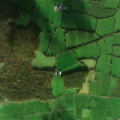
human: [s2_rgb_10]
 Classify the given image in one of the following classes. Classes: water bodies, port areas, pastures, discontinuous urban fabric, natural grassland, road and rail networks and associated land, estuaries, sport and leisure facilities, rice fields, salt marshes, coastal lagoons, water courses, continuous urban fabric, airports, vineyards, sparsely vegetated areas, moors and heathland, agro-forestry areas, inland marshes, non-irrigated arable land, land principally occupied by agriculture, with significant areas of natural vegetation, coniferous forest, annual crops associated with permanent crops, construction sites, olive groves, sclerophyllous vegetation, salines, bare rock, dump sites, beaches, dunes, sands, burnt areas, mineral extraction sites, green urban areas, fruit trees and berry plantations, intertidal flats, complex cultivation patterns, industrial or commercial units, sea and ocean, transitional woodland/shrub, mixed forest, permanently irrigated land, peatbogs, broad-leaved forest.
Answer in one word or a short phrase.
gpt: pastures, broad-leaved forest